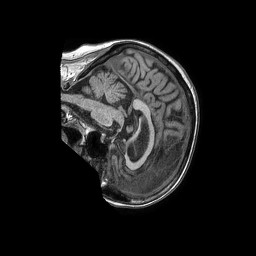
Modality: T1w
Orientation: sagittal
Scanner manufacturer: philips
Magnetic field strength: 1.5 T
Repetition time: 0.007548 s
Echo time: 0.003427 s